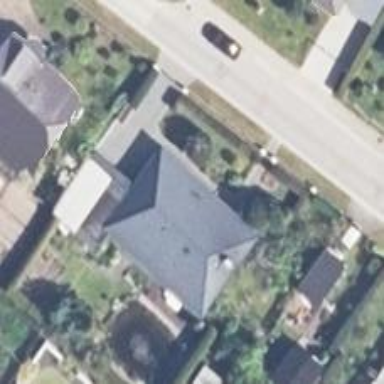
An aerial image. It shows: Bungalow.